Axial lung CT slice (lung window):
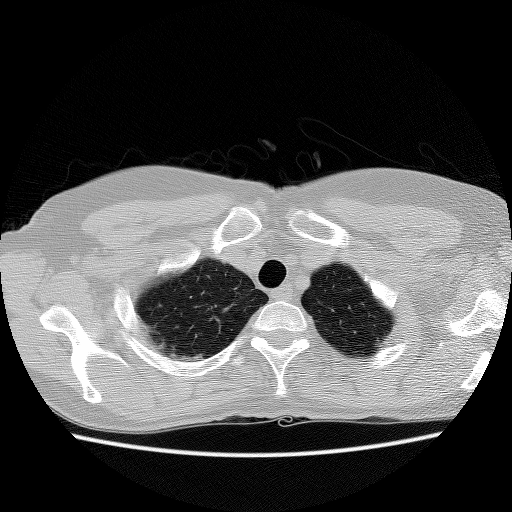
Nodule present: no